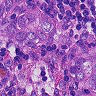
Metastatic tissue present: yes